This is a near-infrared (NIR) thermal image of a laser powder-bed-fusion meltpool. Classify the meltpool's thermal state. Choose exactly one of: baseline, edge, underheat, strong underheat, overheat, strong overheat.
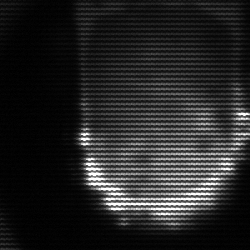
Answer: baseline